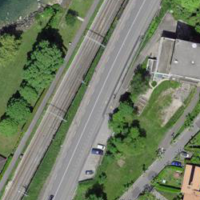
EUNIS habitat code: 54
Species observed at this site:
Humulus lupulus